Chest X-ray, AP view. Patient: 31 years old, sex F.
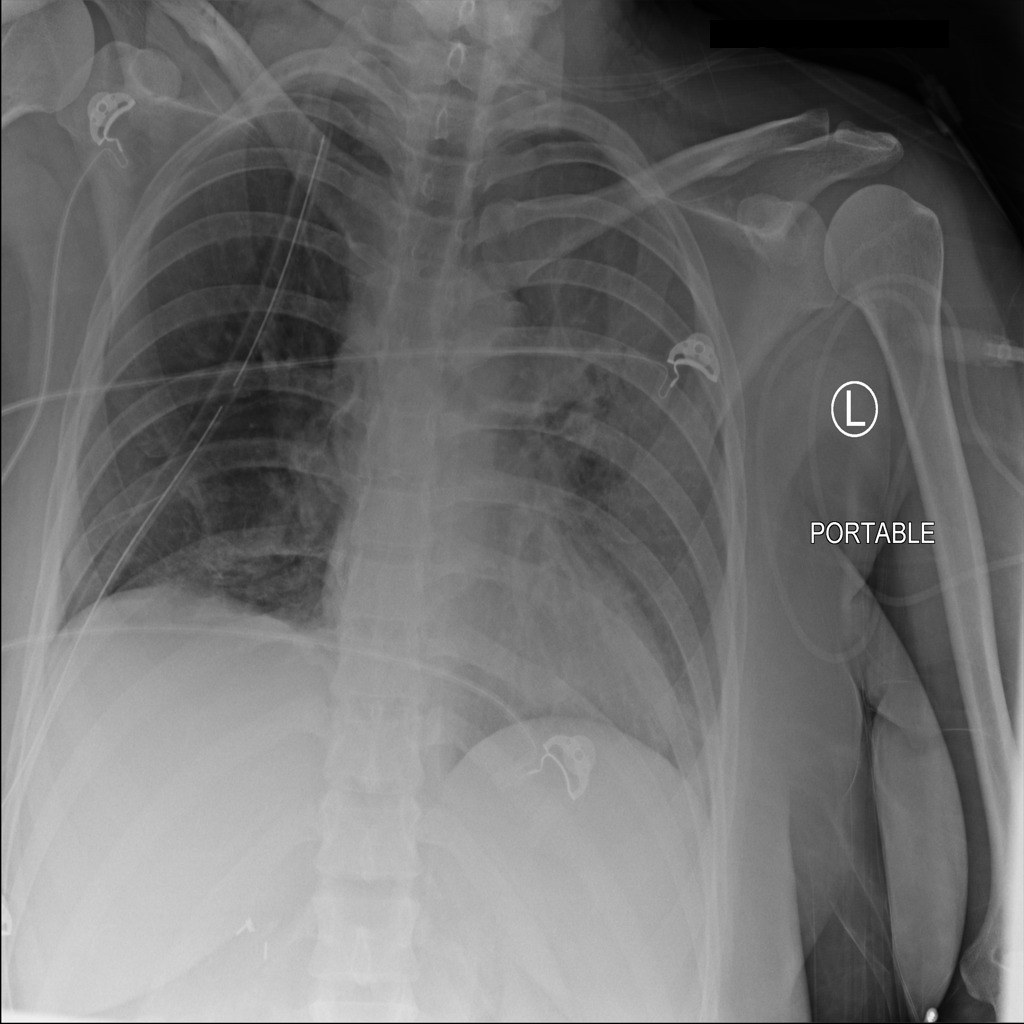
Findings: No Finding